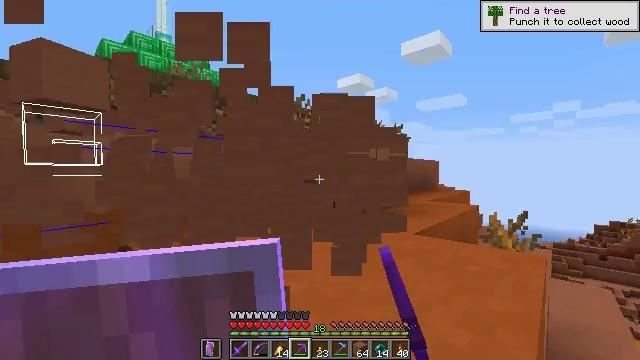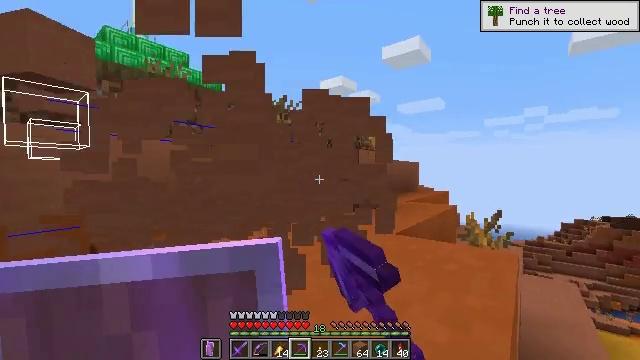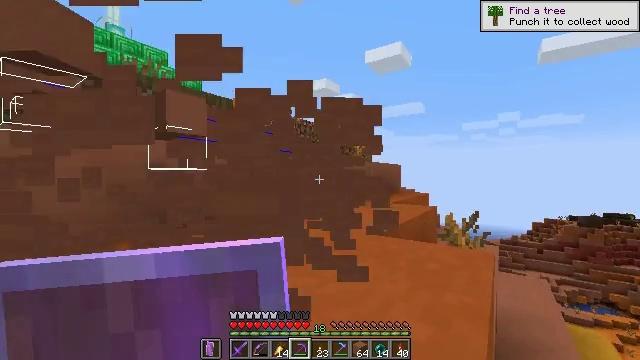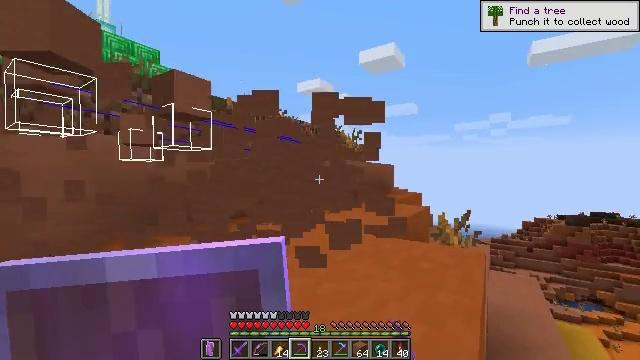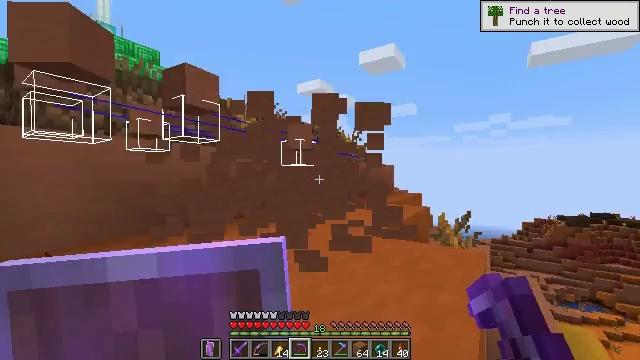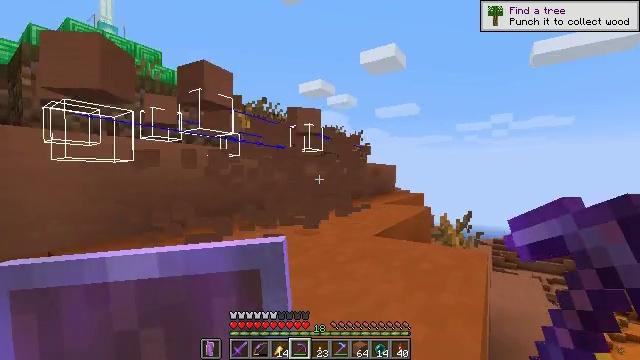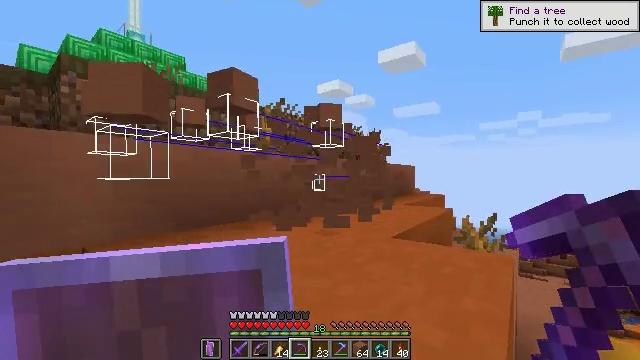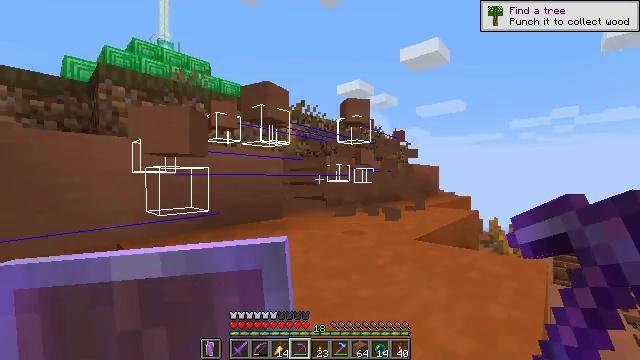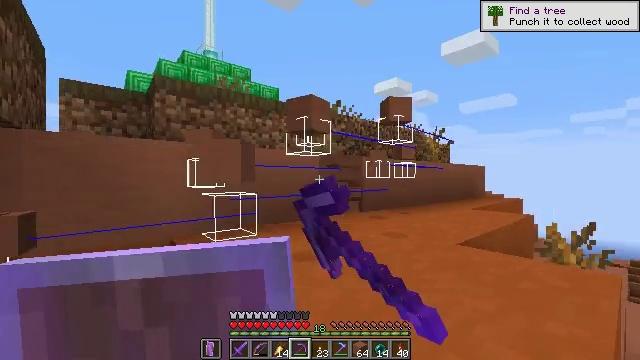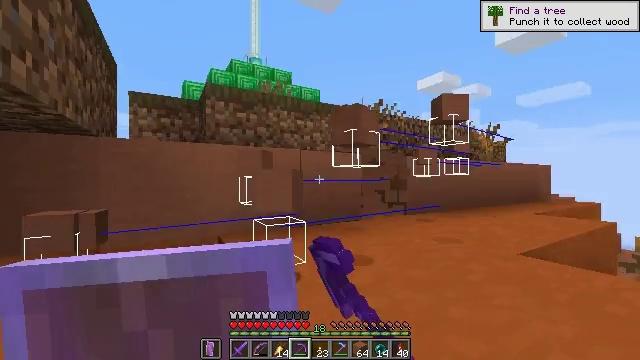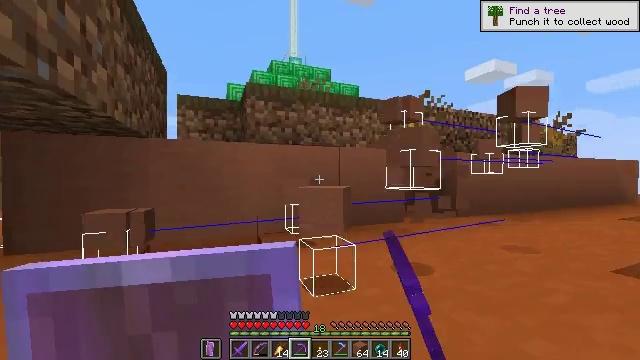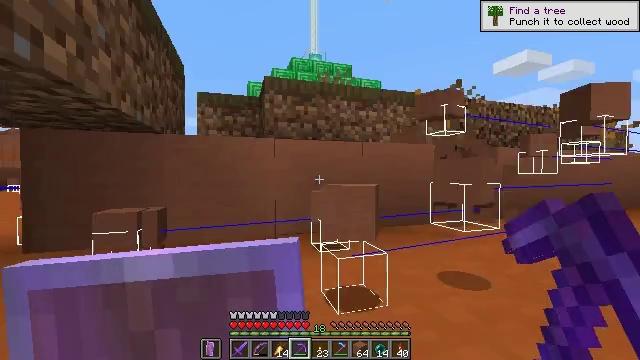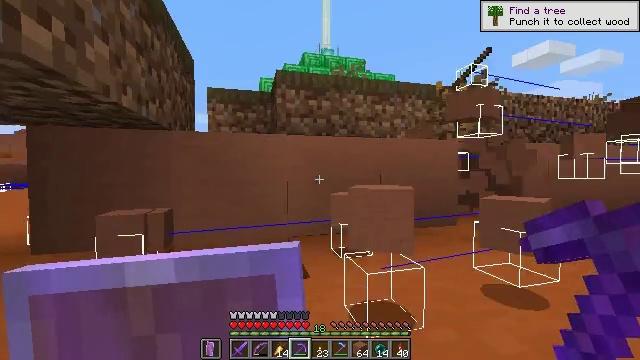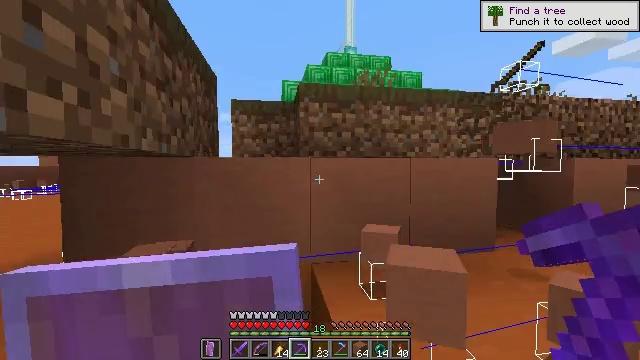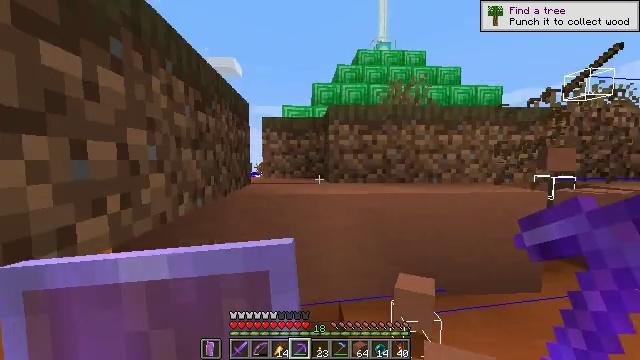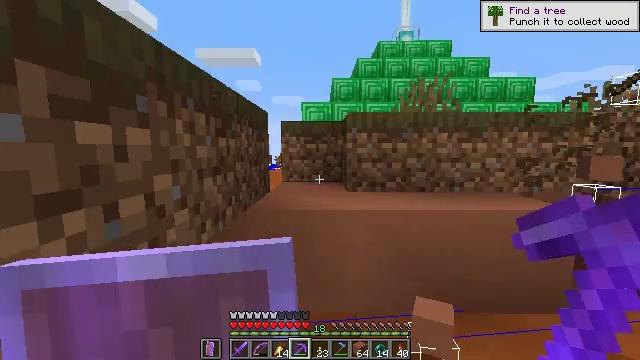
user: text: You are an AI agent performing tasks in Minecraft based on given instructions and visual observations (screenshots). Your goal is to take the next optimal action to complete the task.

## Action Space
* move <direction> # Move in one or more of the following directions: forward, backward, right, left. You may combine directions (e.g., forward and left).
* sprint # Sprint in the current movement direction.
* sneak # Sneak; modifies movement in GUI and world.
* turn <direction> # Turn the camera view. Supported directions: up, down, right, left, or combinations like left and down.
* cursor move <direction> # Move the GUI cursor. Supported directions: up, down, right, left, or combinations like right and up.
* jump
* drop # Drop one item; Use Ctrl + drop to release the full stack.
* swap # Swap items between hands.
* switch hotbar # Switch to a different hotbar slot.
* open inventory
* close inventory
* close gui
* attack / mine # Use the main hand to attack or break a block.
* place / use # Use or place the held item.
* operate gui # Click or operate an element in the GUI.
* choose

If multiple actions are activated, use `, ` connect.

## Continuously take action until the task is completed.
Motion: motion action
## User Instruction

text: Harvest terracotta for building.
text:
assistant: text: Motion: turn right, attack / mine
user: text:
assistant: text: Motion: turn right, attack / mine
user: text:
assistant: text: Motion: turn right, attack / mine
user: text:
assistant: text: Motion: attack / mine
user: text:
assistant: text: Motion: attack / mine
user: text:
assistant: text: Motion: turn left, attack / mine
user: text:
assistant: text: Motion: turn left, attack / mine
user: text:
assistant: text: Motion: turn left, attack / mine
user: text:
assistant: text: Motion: move forward, turn left
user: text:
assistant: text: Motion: move forward, turn left
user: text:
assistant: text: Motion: move forward, turn left
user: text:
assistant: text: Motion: move forward, turn left
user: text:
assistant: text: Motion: move forward, turn left, jump
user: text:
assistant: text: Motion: move forward, turn left and down, jump
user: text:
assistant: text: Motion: move forward, turn left and down, jump
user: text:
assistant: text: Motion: move forward, turn left and down, jump
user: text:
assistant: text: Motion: move forward, turn left and down
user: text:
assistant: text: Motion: move forward, turn left and down
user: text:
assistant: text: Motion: turn left and down
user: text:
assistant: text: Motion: turn left and down
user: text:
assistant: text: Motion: turn left and down
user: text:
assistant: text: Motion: turn left and down
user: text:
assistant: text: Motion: no_op
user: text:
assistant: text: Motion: no_op
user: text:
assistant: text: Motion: turn left
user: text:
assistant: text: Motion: no_op
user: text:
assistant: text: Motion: attack / mine
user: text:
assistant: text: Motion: attack / mine
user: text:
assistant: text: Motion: turn right and up, attack / mine
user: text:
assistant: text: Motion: turn right, attack / mine